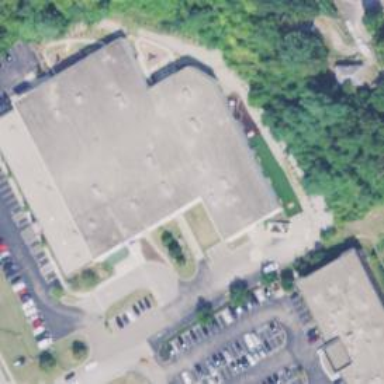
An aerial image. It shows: Commercial building.